四年级 · 画法几何学
如图

是从（)看到的。

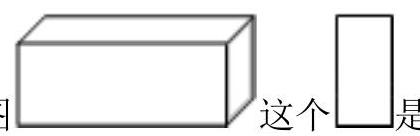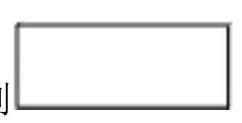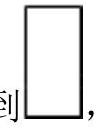
A. 正面
B. 左面
C. 上面

答案: B
解析: 解$\mathrm{B}$

【分析】观察题图可知, 从正面可以看到

从左面看到

从上面可以看到$\square$ , 据此解答。

【详解】这个 是从左面看到的。

故答案为: B

【点睛】本题考查三视图的认识, 需要学生有较强的空间想象和推理能力。